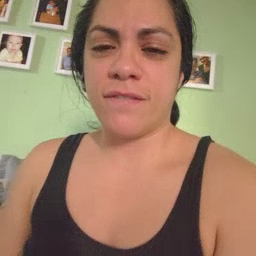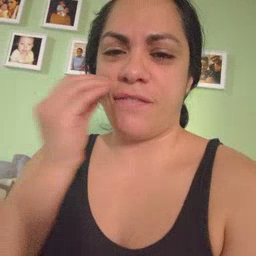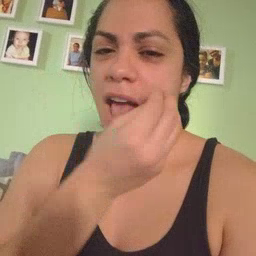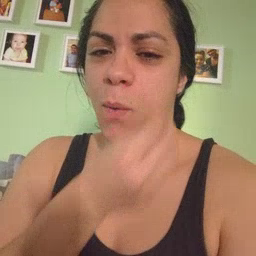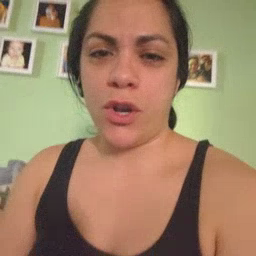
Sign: flower